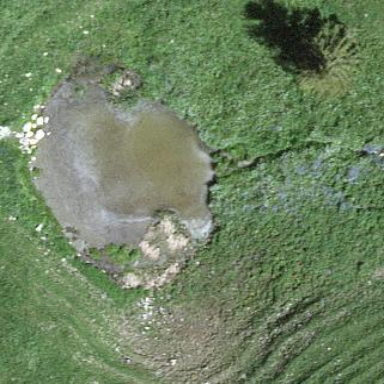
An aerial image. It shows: Pond with natural water.